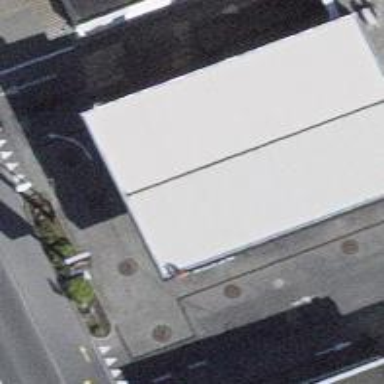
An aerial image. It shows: Fuel station.